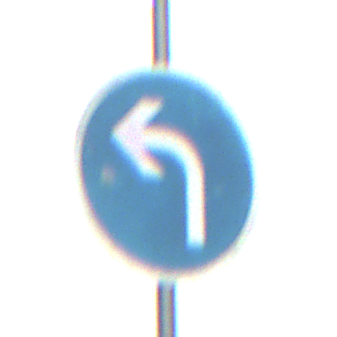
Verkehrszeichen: VorgeschriebeneFahrtrichtungLinks
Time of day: Midday
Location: Roofed (Beach)
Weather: Overcast
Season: NotSpecified
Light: Natural